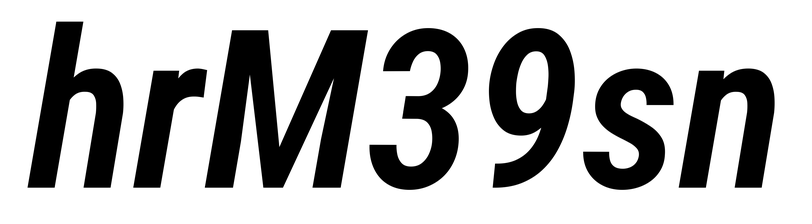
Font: Roboto-Italic_Condensed_SemiBold_Italic